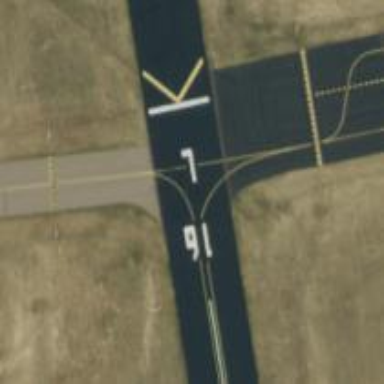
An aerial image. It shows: Image of taxiway at airport.